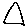
Label: triangle